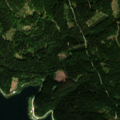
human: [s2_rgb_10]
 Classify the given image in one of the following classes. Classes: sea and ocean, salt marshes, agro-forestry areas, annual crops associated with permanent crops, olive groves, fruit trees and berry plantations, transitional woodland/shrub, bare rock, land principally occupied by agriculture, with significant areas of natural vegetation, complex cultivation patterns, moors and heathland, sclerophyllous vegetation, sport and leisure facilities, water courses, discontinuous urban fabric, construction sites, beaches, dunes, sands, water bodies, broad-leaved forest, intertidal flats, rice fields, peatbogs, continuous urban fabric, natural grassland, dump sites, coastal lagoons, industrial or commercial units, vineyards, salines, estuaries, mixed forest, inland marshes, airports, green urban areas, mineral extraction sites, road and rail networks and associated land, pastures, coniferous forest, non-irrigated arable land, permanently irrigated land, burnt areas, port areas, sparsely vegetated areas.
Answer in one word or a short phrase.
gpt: coniferous forest, water bodies